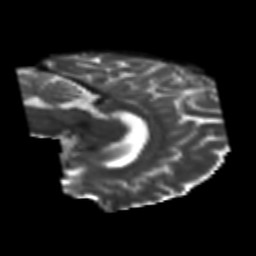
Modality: T2w
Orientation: sagittal
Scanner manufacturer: siemens
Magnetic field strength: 3 T
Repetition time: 6.8 s
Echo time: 0.093 s